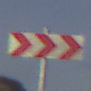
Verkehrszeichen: RichtungstafelnInKurvenGrossLinks
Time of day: SunriseSunset
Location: Outdoor (Nature)
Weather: PartlyCloudy
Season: NotSpecified
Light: Natural